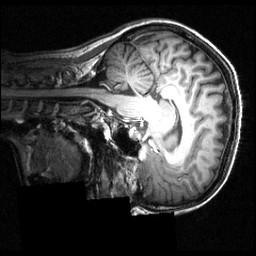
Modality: T1w
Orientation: sagittal
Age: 22
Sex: female
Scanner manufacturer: siemens
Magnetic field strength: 3.951 T
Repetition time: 1.5 s
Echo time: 0.00335 s